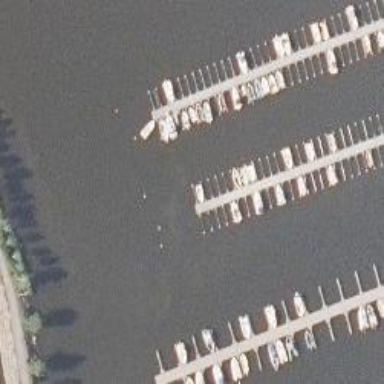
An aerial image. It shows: Man-made pier.